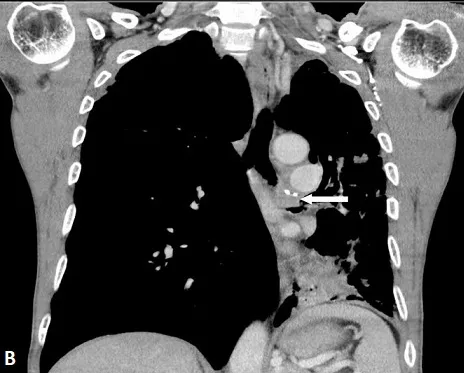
Coronal CT scan image. Left-sided bronchial-centric mass in the left main bronchus (white arrow) associated with multiple left hilar lymph nodes and carcinomatous lymphangitis in the left inferior lobe.
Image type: radiology (ct)